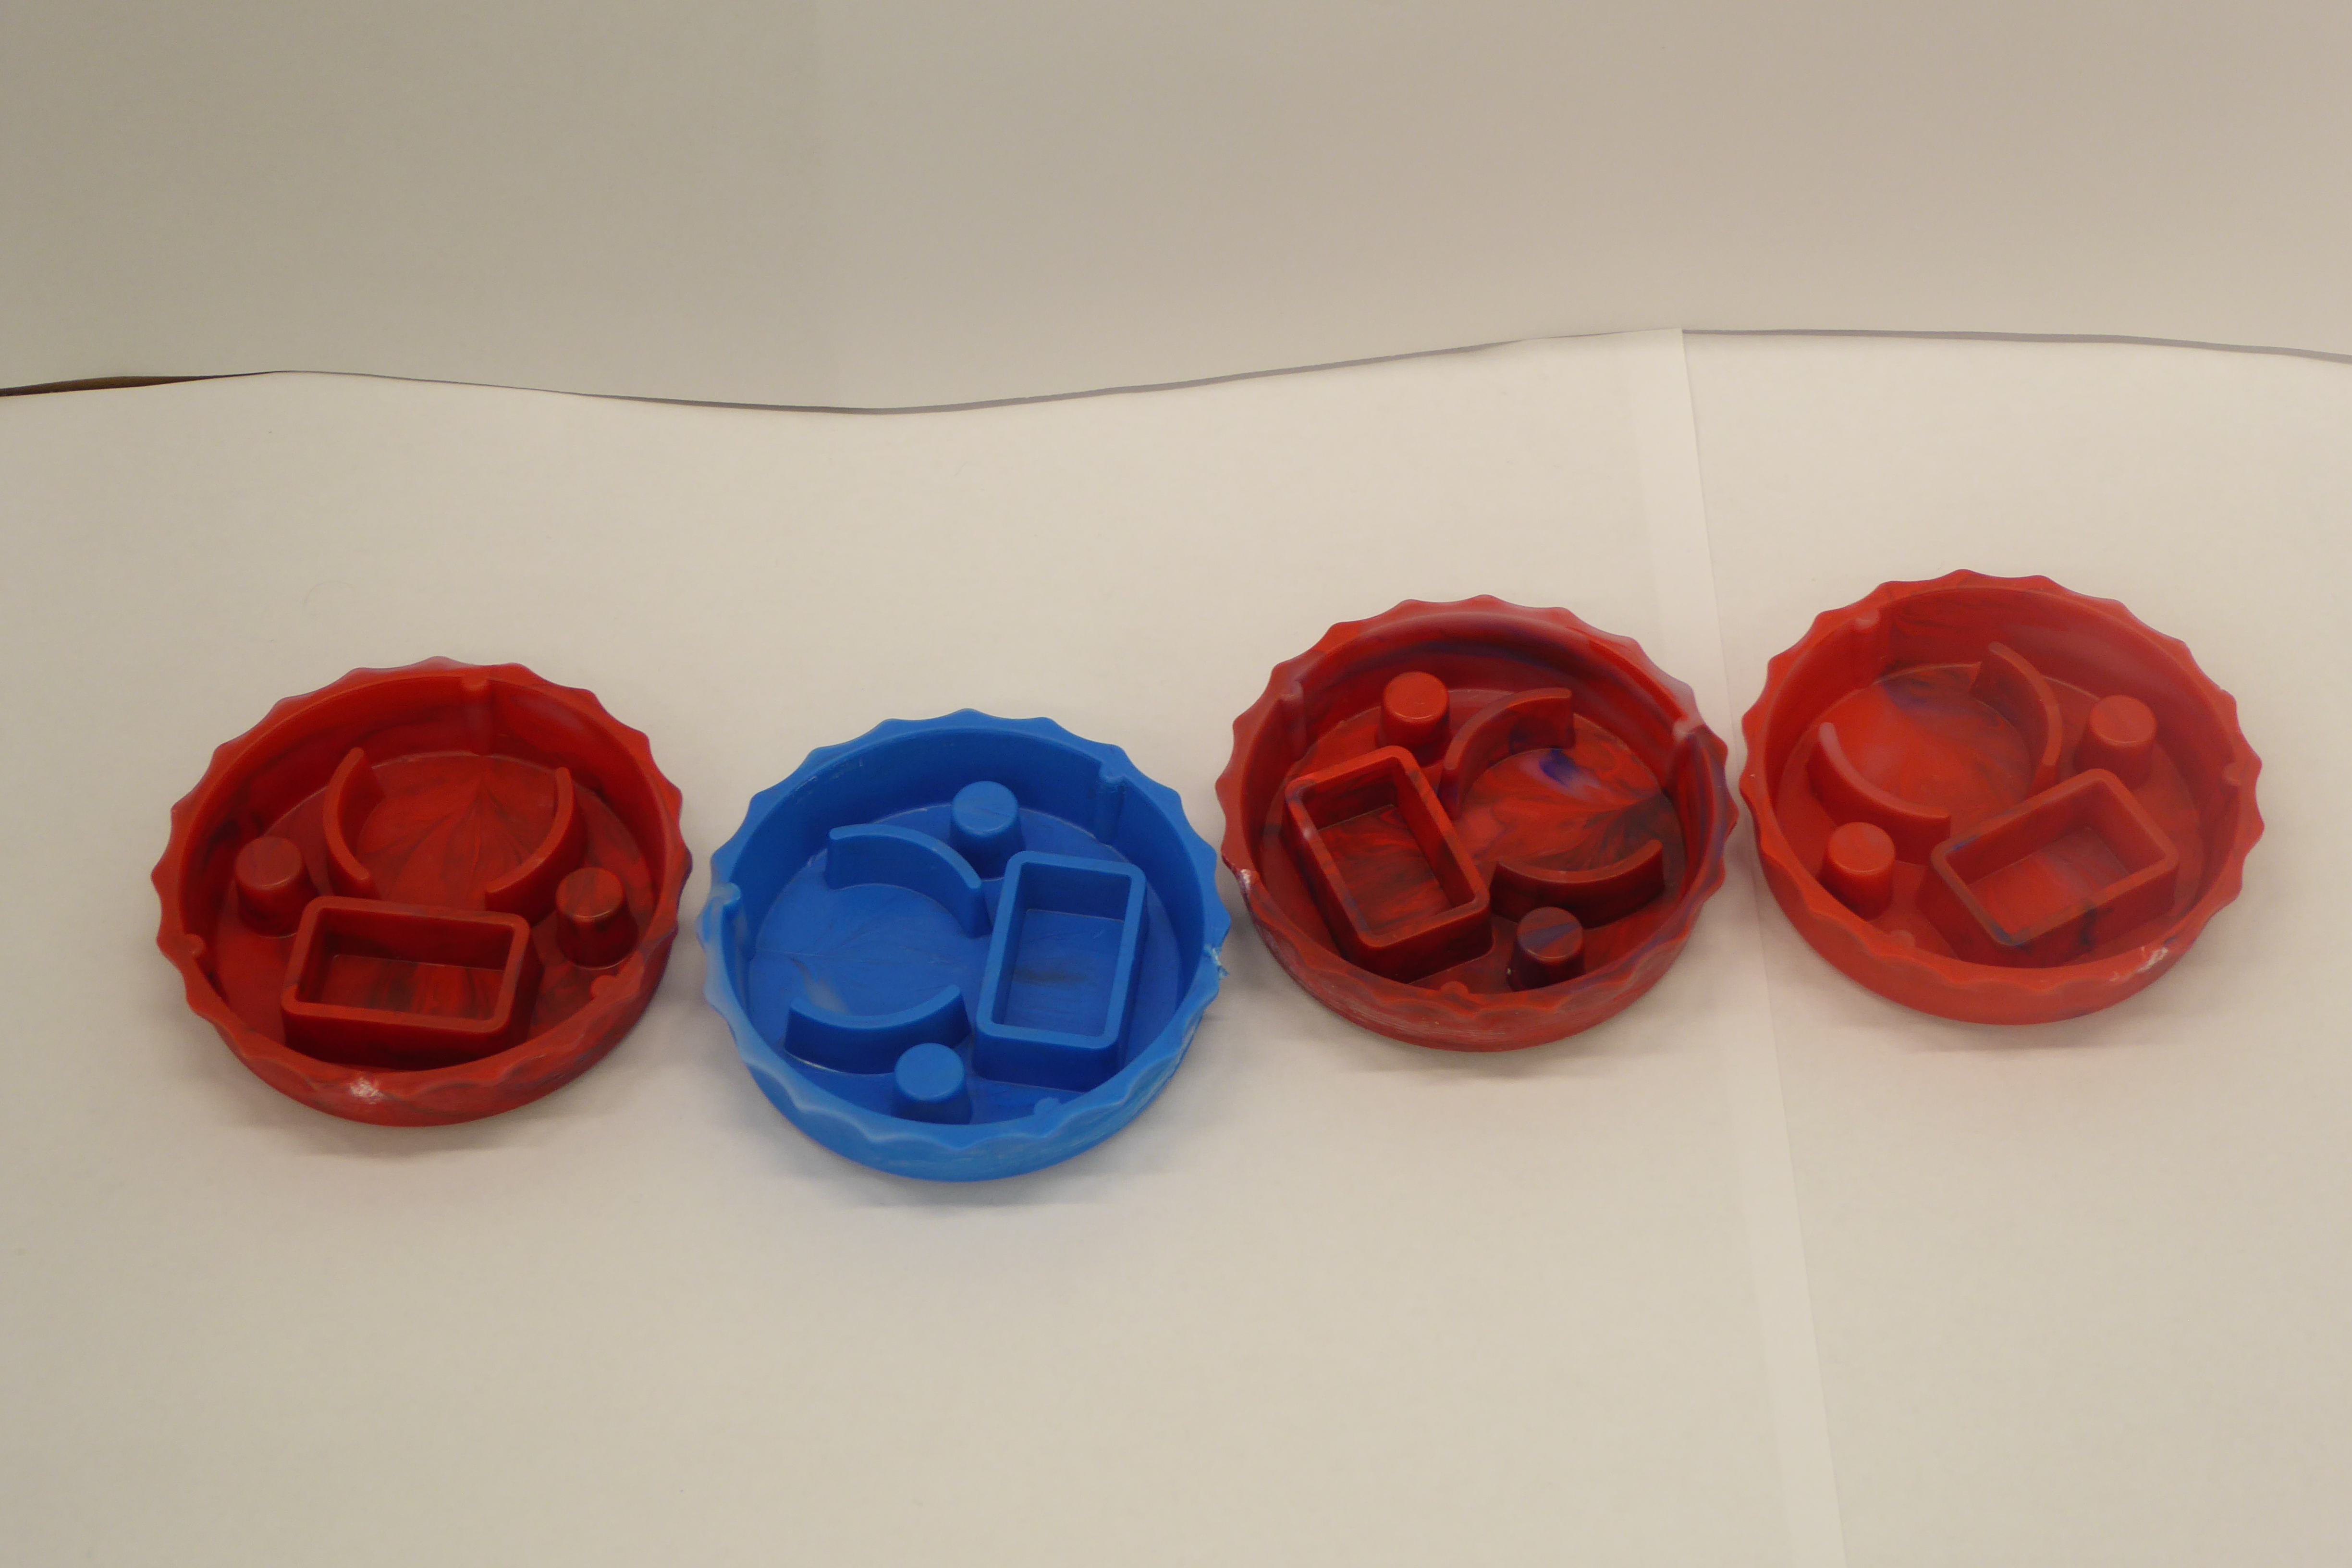
Label: Bottle Opener - Cover